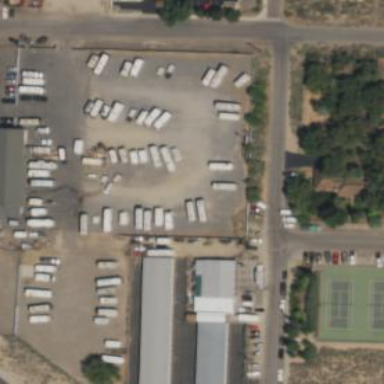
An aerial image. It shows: Commercial area with storage rental shop.